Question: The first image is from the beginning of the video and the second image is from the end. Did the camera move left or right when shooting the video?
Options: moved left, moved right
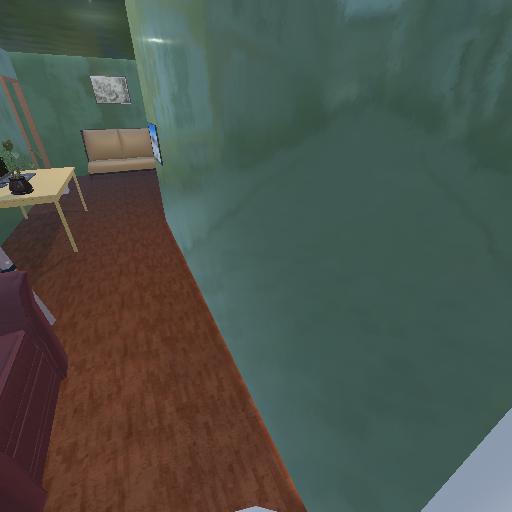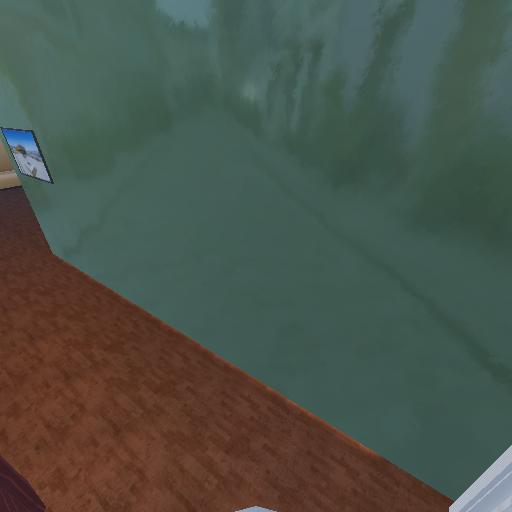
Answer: moved left